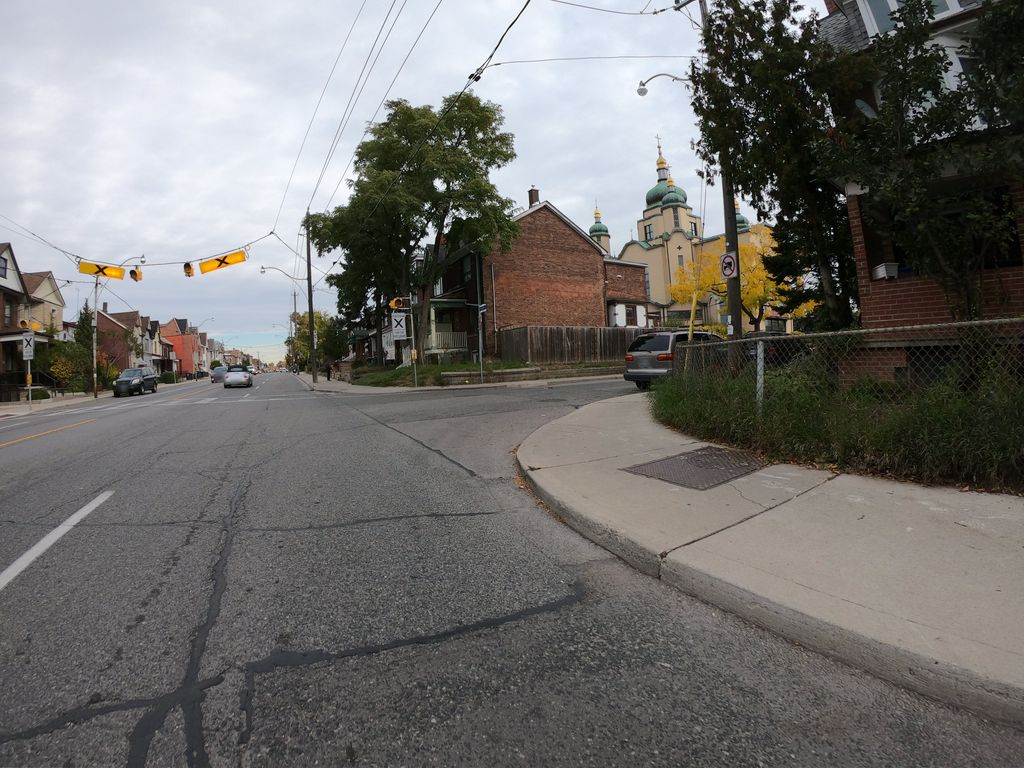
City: toronto